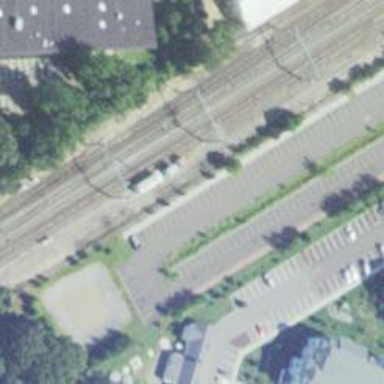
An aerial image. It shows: Junction on the railway.